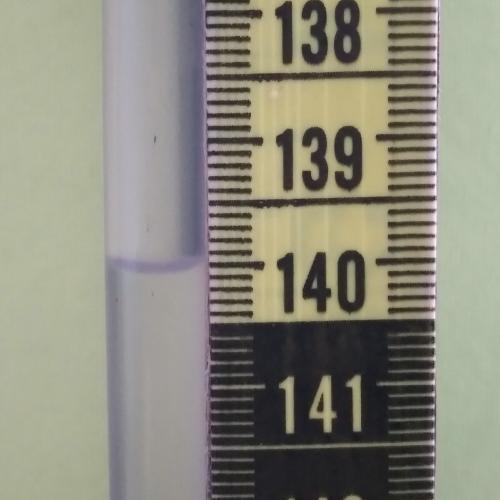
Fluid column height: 140.0 cm